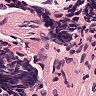
Metastatic tissue present: no